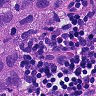
Metastatic tissue present: yes